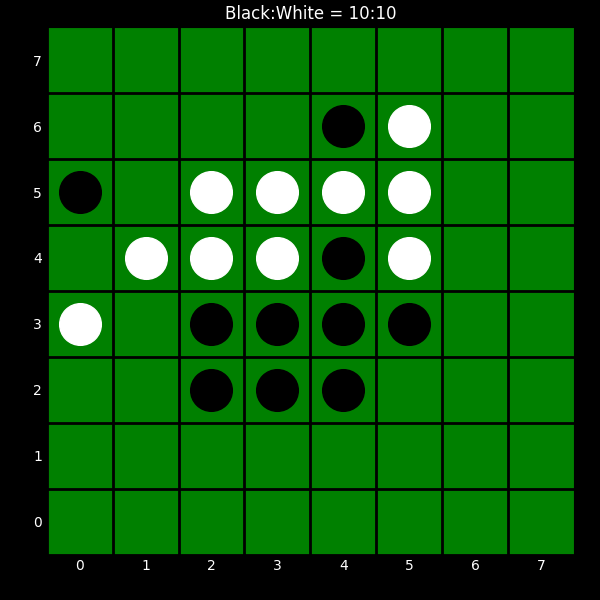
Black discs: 10
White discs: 10